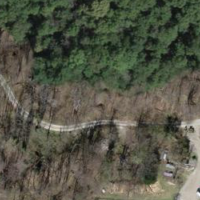
EUNIS habitat code: 41
Species observed at this site:
Allium ursinum